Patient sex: F
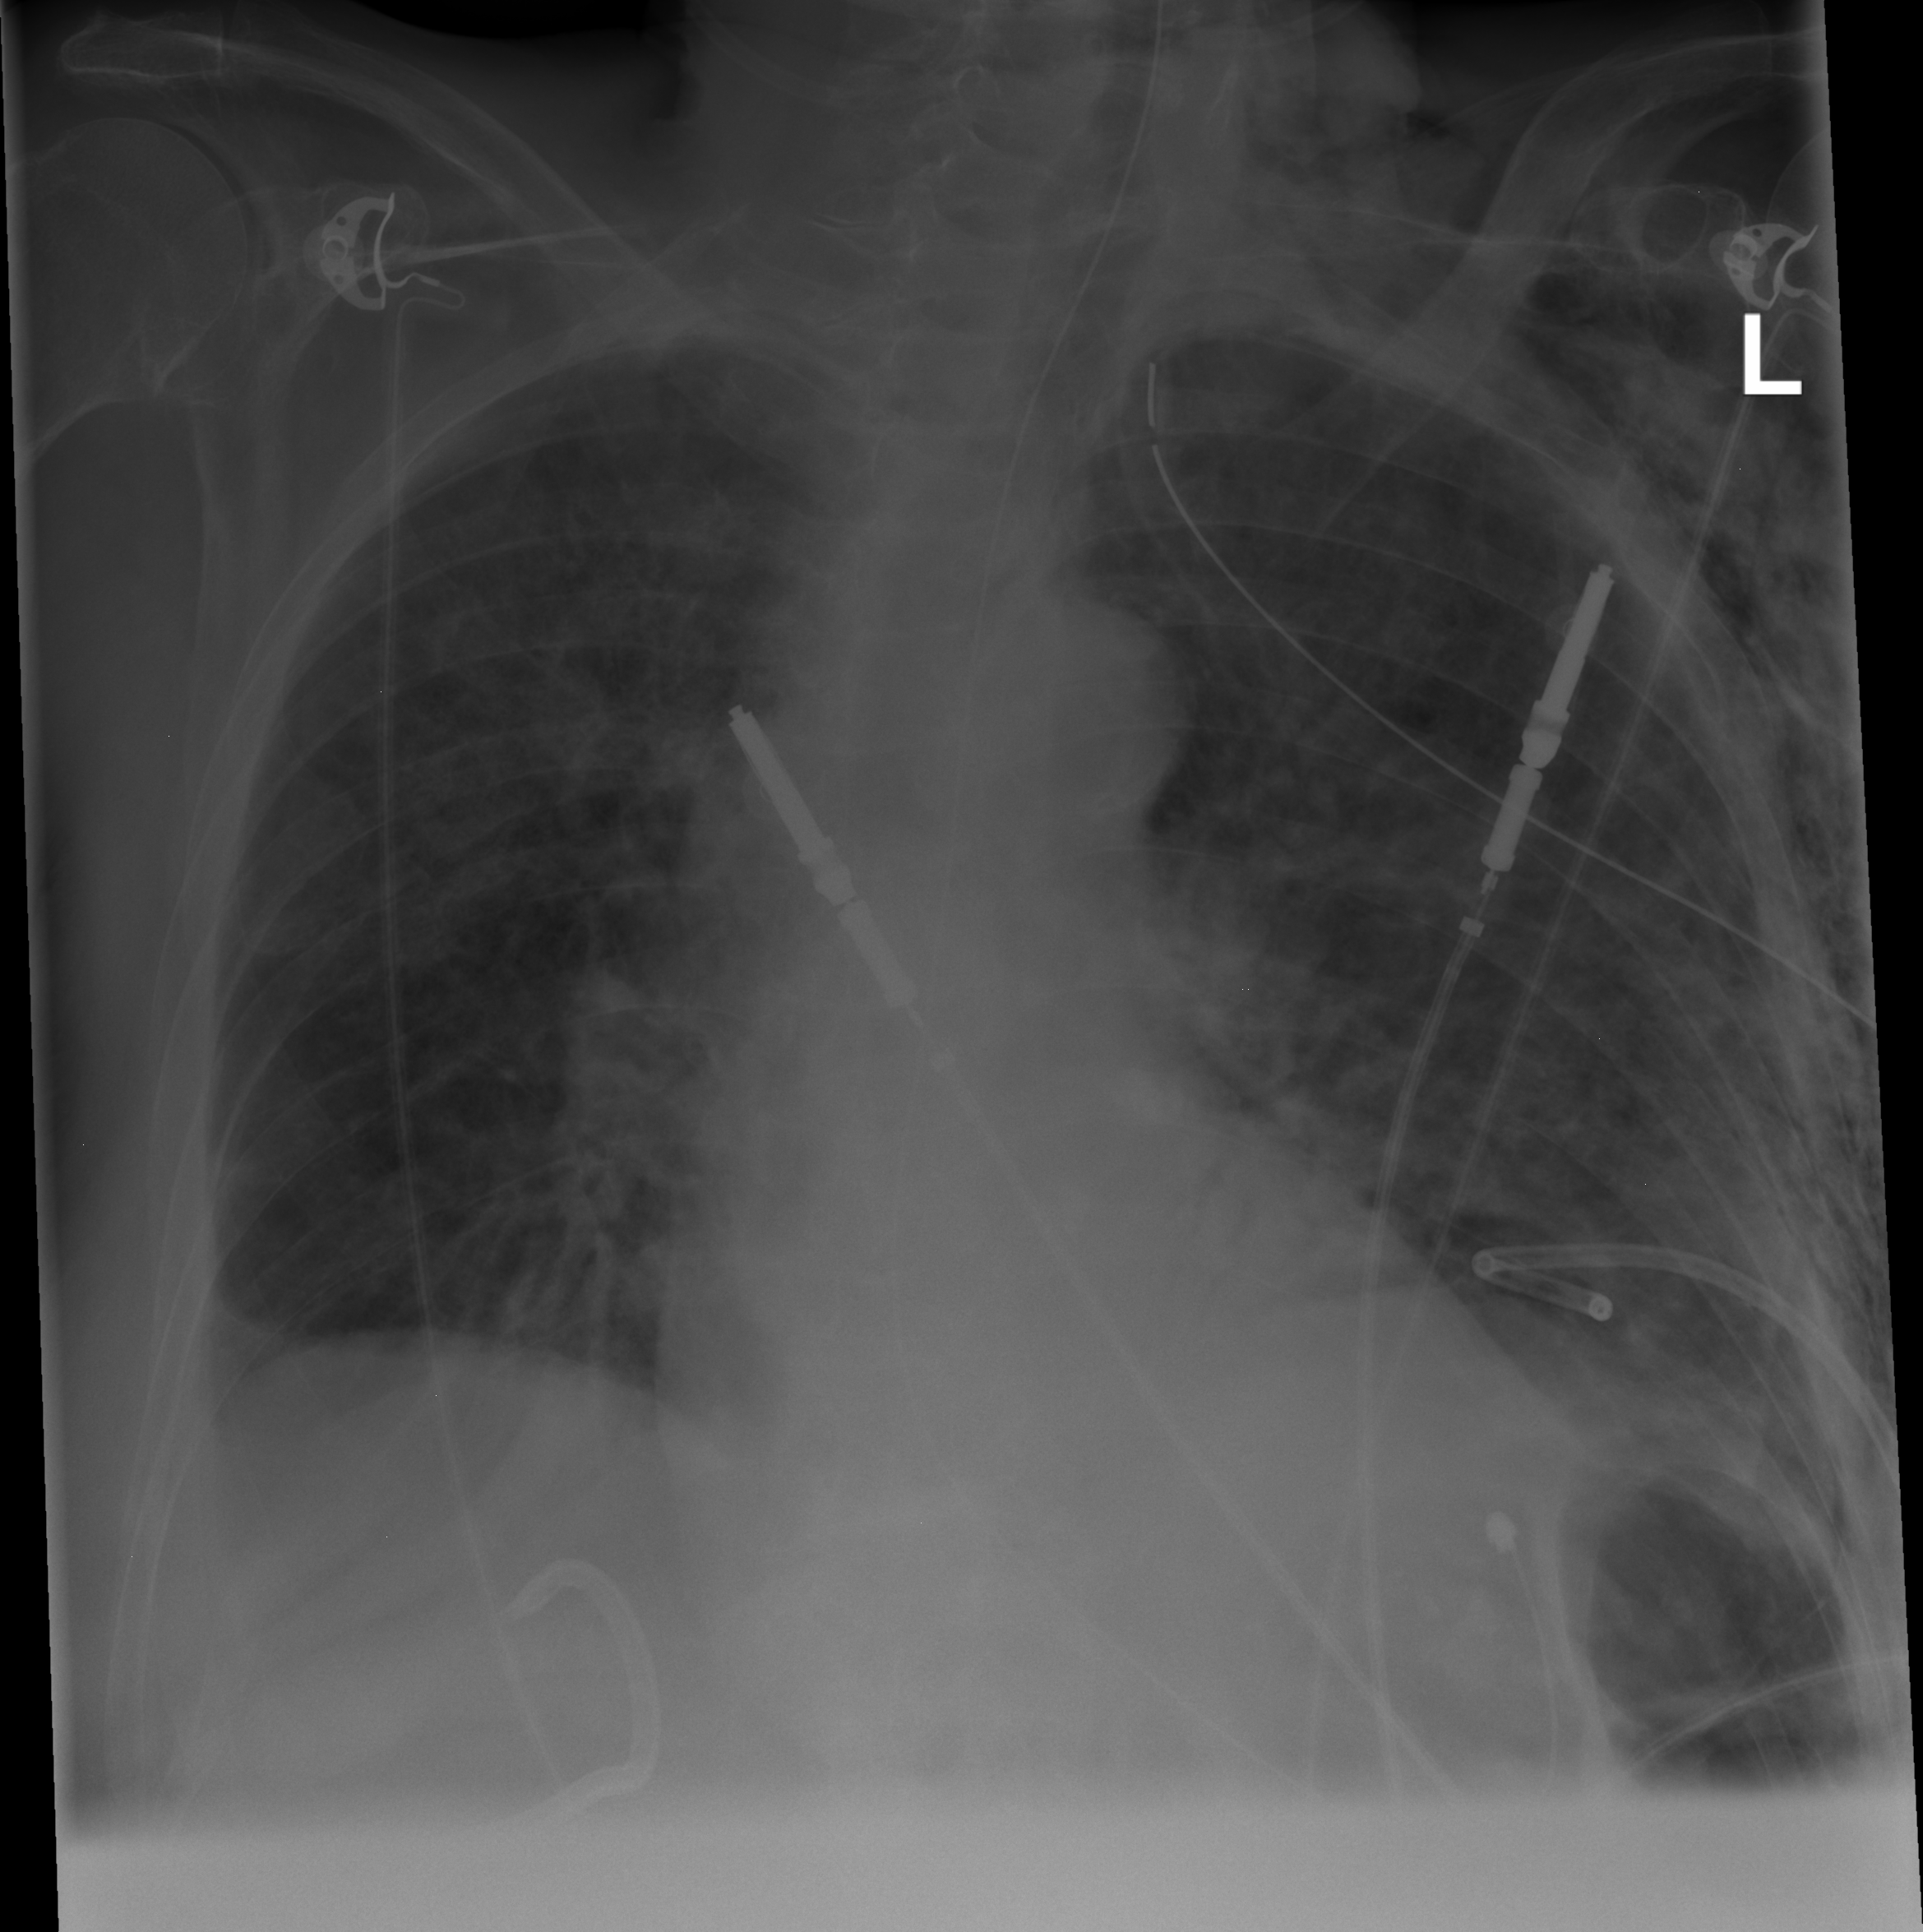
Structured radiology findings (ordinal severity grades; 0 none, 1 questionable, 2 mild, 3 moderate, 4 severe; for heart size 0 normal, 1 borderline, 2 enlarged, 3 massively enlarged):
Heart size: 0
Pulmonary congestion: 2
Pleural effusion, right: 0
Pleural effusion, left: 0
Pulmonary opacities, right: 3
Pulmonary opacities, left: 3
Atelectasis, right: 2
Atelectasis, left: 2